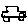
Label: car